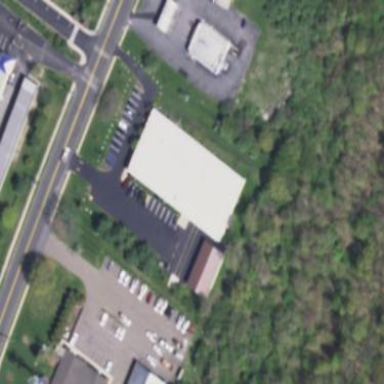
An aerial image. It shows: Commercial building.